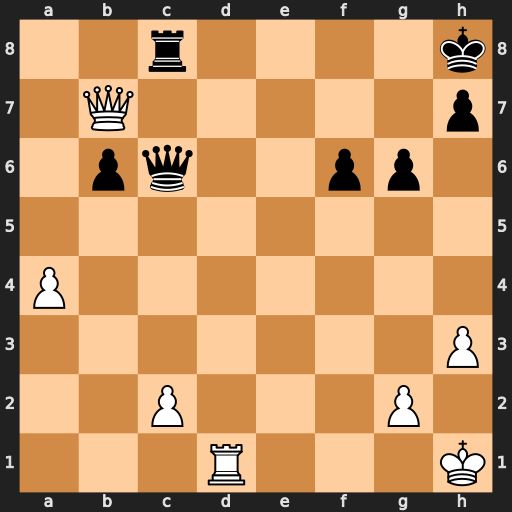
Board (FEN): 2r4k/1Q5p/1pq2pp1/8/P7/7P/2P3P1/3R3K
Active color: w
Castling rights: -
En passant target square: -
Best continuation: Rd8+ Rxd8 Qxc6